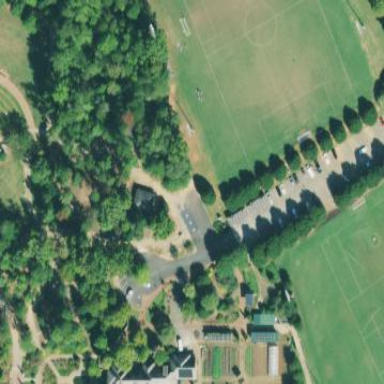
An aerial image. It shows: Parking area.